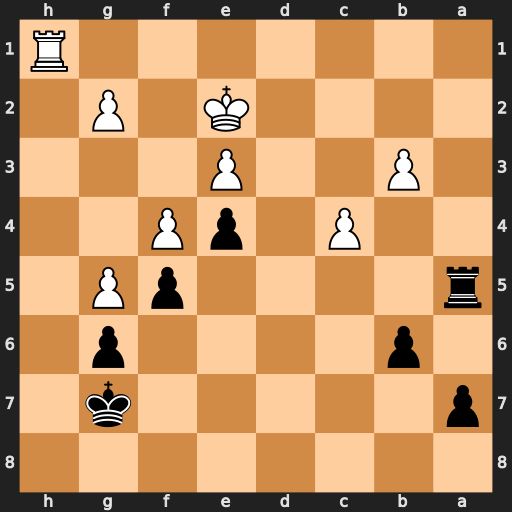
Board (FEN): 8/p5k1/1p4p1/r4pP1/2P1pP2/1P2P3/4K1P1/7R
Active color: b
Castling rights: -
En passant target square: -
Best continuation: Ra2+ Ke1 Ra1+ Kd2 Rxh1